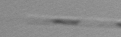
Label: Leptocylindrus